Field crop: maize
Growth stage: 2
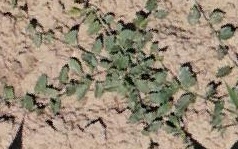
Species: convolvulus